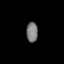
Tissue: lung
Cell type: T cells
Senescence score: 0.5549
Nuclear area (px): 225
Mean DAPI intensity: 121.498